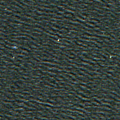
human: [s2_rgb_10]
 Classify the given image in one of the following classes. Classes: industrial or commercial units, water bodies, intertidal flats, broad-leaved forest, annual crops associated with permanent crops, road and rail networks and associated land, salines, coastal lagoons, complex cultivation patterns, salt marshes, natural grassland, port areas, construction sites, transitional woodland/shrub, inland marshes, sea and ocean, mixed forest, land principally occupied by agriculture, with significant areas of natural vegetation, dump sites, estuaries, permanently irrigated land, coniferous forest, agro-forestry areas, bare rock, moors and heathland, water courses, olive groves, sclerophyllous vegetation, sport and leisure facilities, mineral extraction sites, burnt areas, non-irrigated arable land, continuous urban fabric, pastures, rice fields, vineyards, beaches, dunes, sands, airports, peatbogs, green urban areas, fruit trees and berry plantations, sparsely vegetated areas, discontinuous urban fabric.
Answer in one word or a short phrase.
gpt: sea and ocean